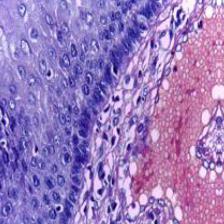
Diagnosis: Normal